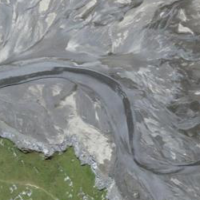
EUNIS habitat code: 14
Species observed at this site:
Parnassia palustris